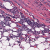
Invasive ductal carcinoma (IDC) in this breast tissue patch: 0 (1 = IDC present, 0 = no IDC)